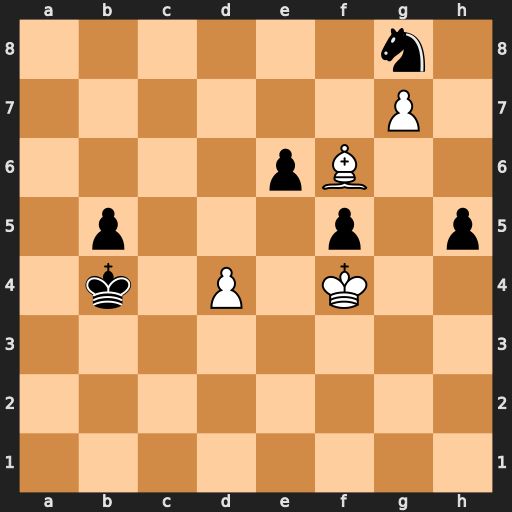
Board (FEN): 6n1/6P1/4pB2/1p3p1p/1k1P1K2/8/8/8
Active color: w
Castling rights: -
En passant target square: -
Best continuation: Ke5 f4 Kxe6 f3 Bh4